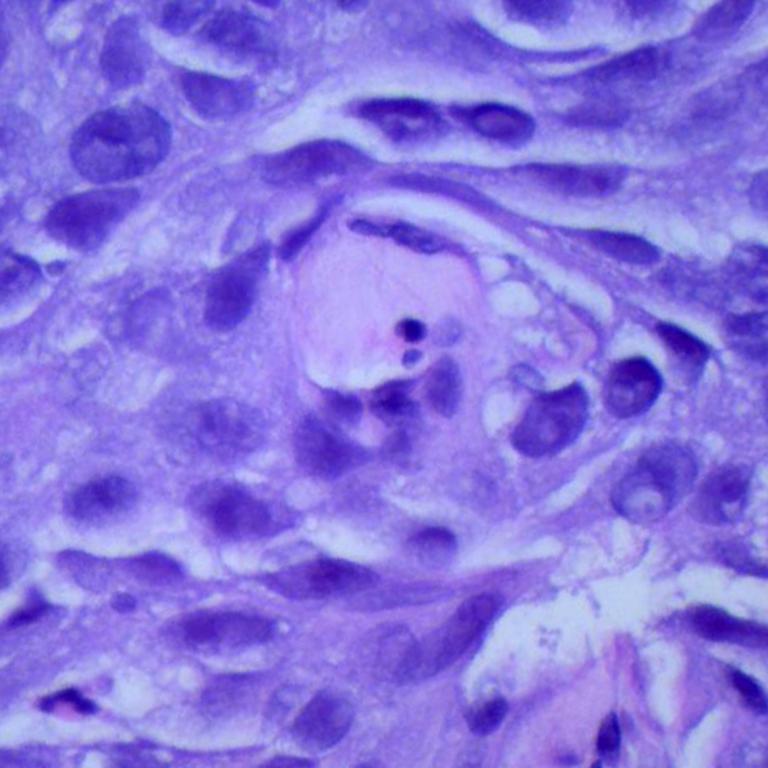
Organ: lung
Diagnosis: squamous carcinomas